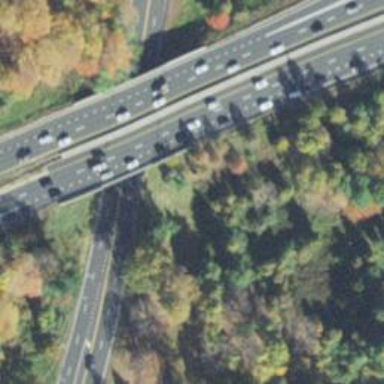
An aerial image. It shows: Bridge over motorway.